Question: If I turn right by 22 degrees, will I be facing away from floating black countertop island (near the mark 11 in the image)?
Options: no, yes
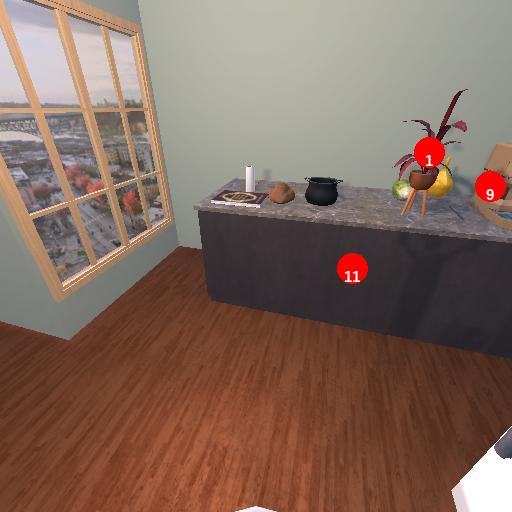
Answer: no